The image folds the raw vibration samples of a bearing signal into a 2-D grayscale square (signal-to-image encoding). What is the most likely bearing condition (normal, inner_race, outer_race, ball)?
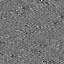
Answer: inner_race